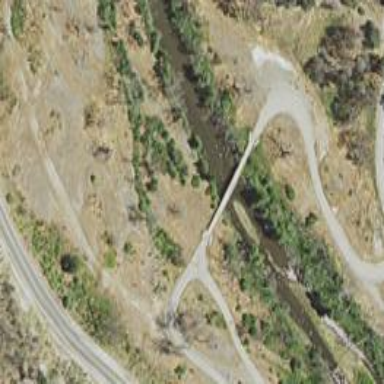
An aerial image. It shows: Road passes under bridge.